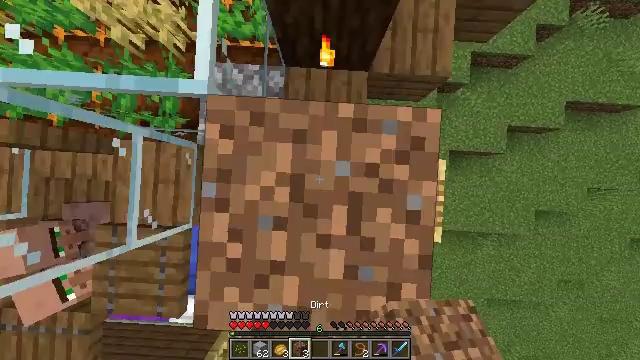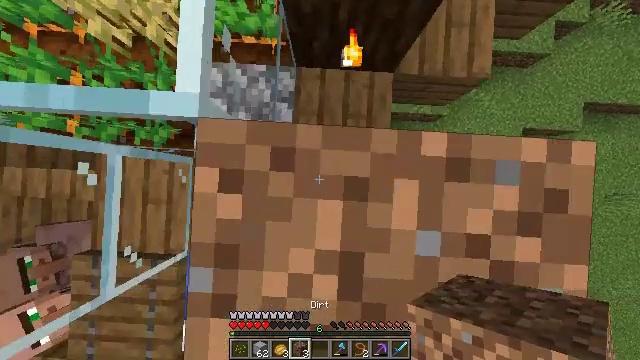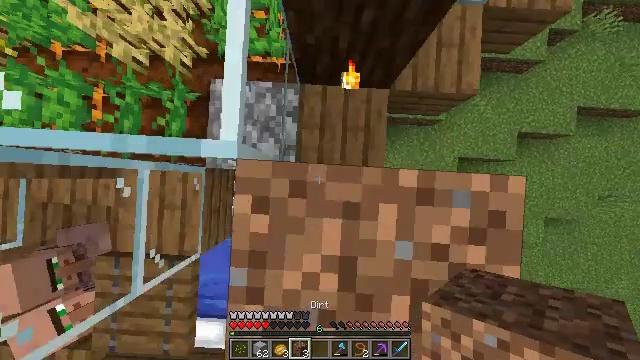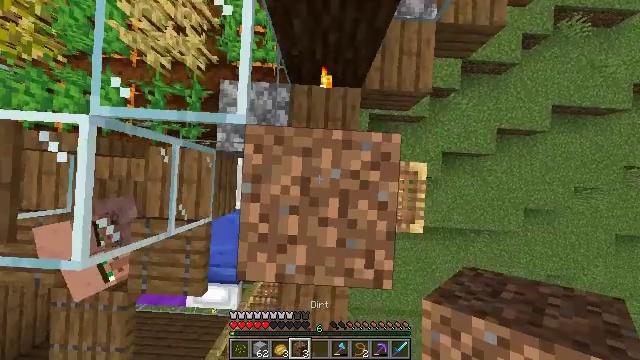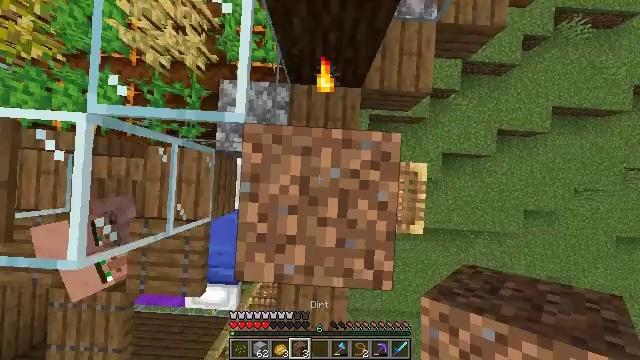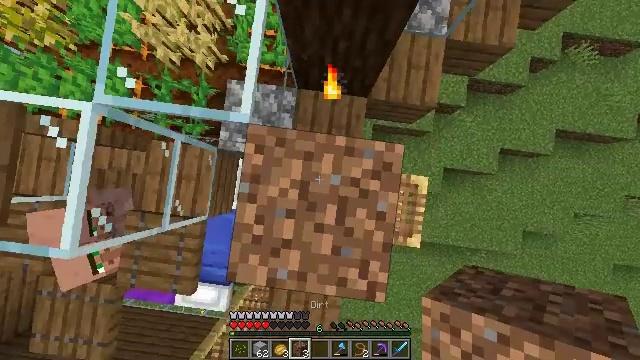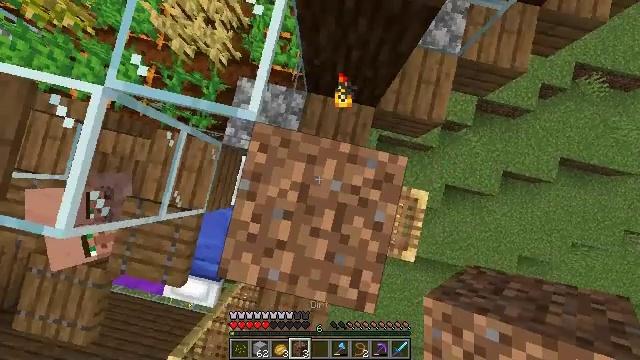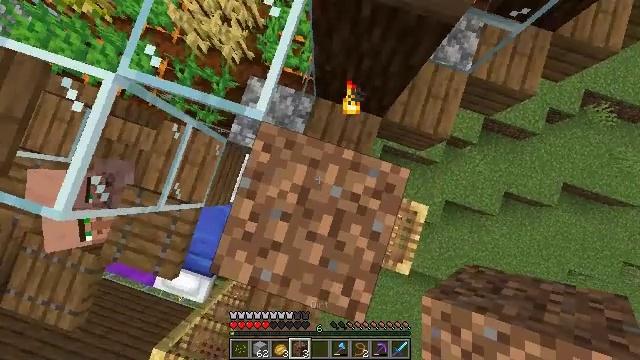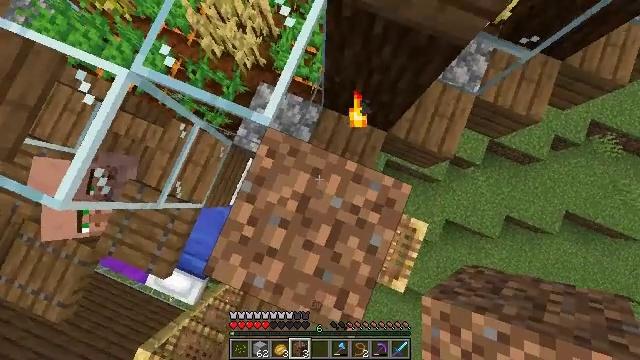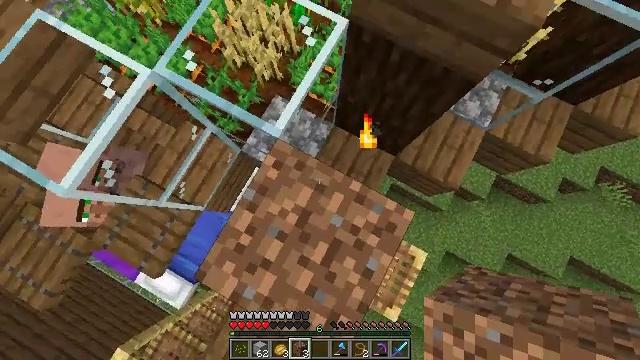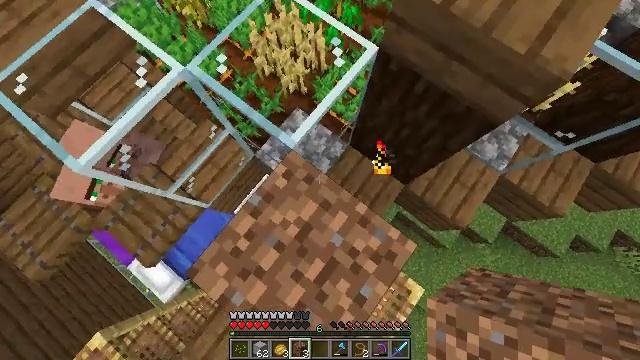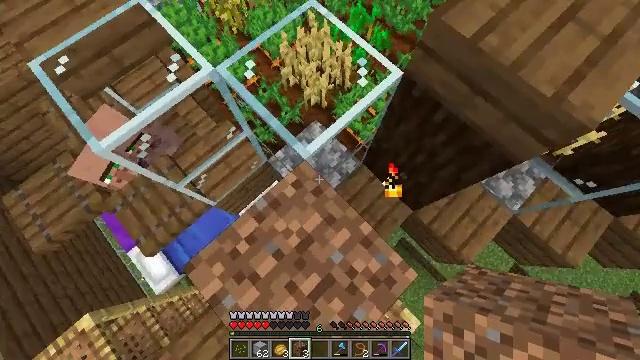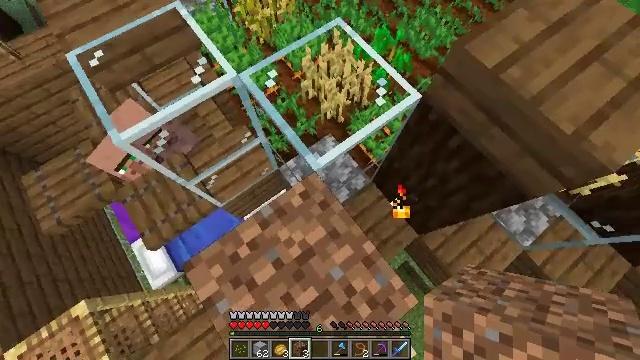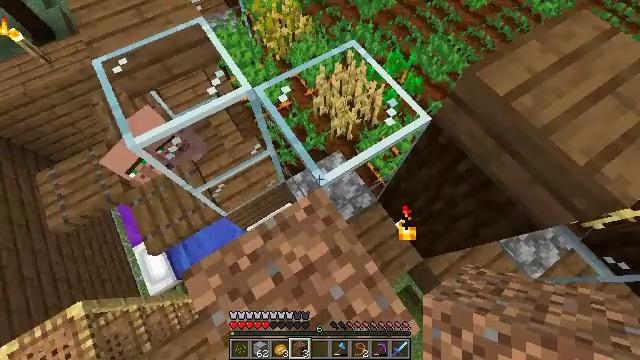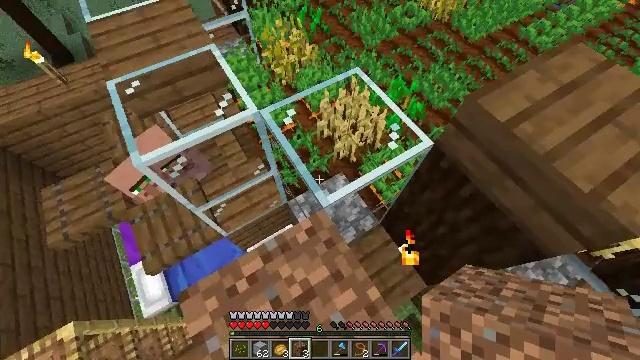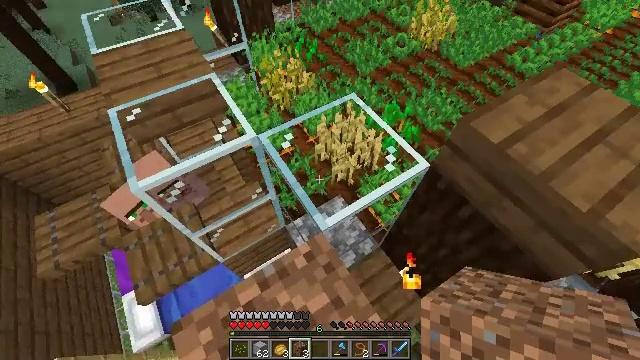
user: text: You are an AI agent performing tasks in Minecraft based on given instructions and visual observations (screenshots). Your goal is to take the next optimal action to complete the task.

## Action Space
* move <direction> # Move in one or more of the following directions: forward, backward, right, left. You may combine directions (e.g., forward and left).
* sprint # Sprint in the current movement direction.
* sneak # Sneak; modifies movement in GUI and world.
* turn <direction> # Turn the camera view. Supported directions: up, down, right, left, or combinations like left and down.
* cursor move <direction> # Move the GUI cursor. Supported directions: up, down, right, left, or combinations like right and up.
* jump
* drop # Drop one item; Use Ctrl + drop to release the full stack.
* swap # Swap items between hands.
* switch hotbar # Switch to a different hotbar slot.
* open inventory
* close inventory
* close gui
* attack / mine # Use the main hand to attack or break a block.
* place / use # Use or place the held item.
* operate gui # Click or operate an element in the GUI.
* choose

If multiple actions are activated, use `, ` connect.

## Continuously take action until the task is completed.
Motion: motion action
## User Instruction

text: Break the spruce trapdoor from a structure.
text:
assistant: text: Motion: jump
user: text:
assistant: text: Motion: jump
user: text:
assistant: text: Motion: jump
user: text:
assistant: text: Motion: jump
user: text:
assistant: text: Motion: turn left and up, jump
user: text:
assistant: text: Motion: turn left and up, jump
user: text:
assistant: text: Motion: turn left and up, jump
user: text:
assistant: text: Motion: turn left and up, jump
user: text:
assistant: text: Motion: turn left and up, jump
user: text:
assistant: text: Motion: turn left and up, jump
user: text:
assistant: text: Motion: turn left and up
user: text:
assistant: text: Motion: turn left and up
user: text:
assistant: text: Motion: turn left and up
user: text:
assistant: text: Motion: turn left and up
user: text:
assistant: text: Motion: turn up
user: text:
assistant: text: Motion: turn right and up
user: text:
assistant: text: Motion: no_op
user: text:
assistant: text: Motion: no_op
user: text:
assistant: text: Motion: no_op
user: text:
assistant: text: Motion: move forward, turn up
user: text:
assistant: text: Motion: move forward, turn right and up
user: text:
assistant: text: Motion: move forward
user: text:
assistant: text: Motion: move forward
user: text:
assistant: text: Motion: move forward
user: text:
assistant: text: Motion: no_op
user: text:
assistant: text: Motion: no_op
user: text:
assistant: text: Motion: no_op
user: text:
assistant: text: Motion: no_op
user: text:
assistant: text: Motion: no_op
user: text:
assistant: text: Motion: no_op